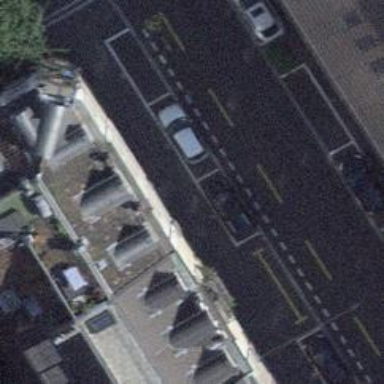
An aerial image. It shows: Street-side parking with parallel orientation.